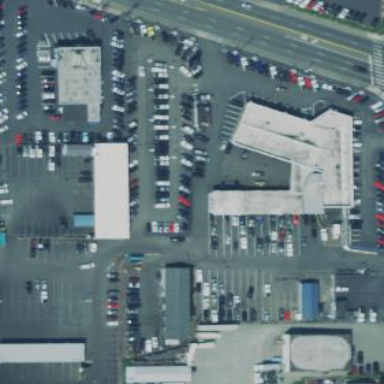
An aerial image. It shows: Building that houses car shop.